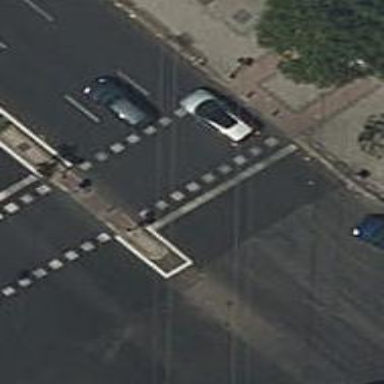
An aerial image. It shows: Marked crossing on asphalt footway.